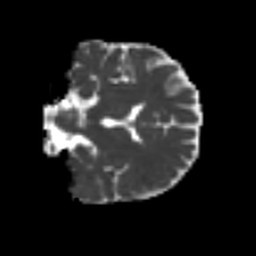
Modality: MD
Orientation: coronal
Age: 72
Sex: male
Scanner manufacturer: siemens
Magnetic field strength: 3 T
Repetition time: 4.987 s
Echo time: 0.0792 s